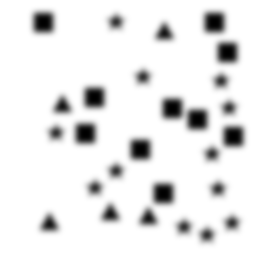
Squares: 10
Triangles: 5
Stars: 12
Total shapes: 27